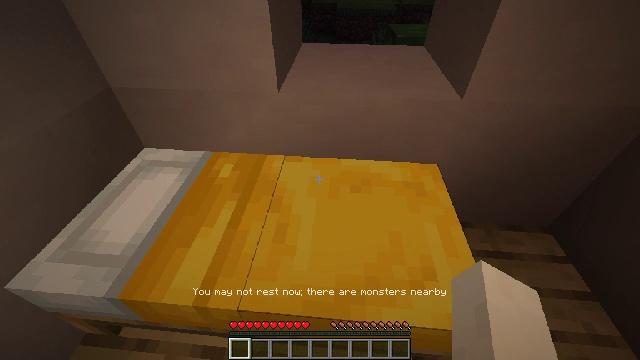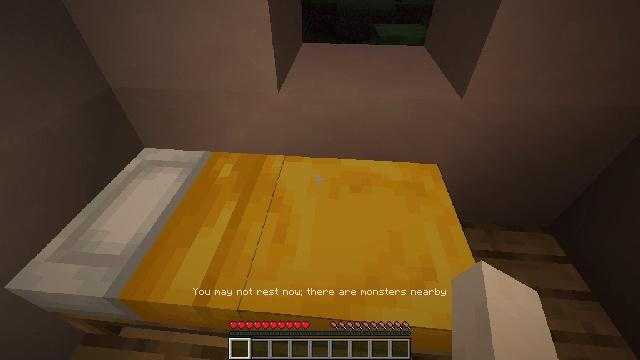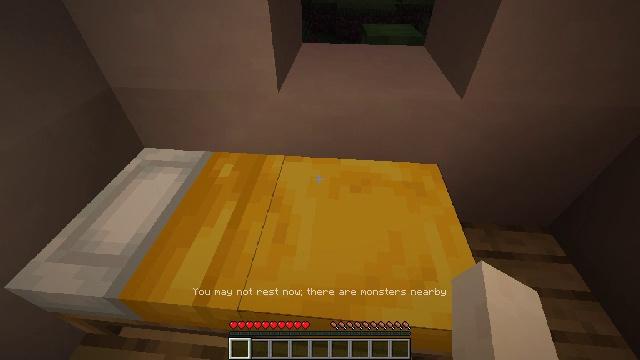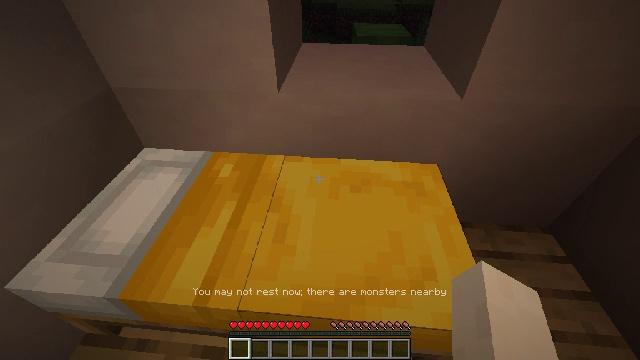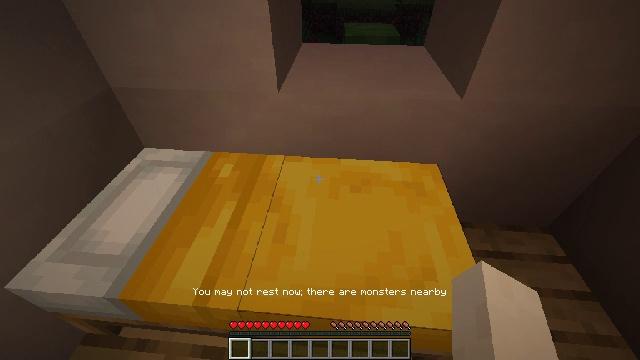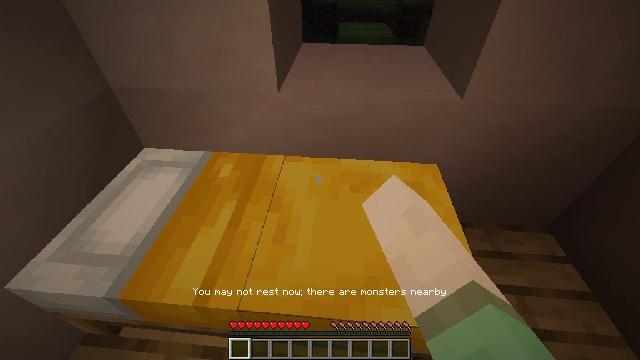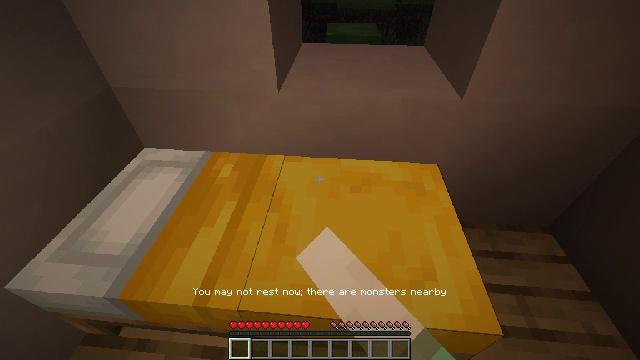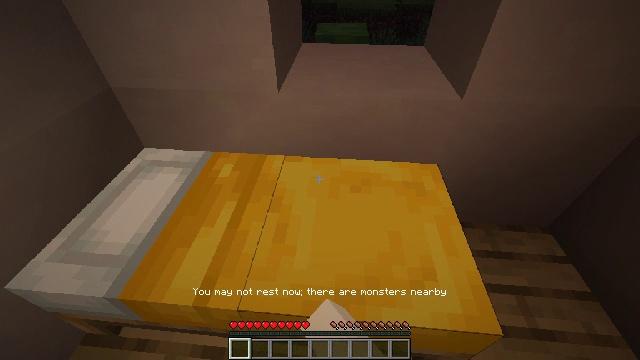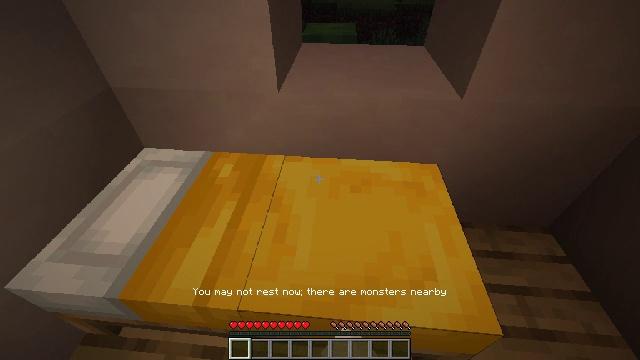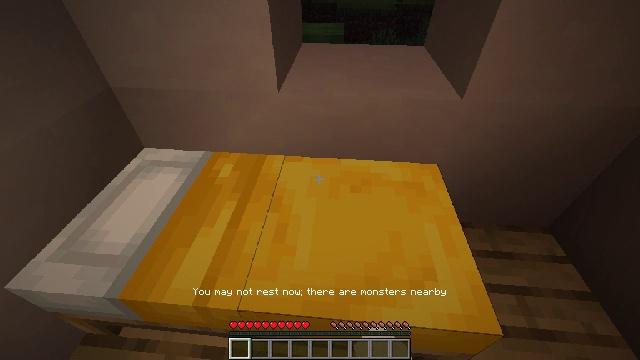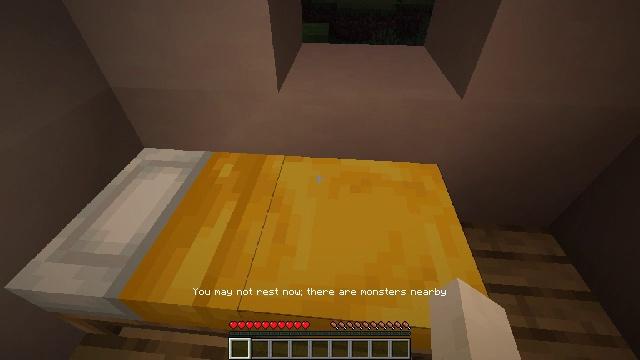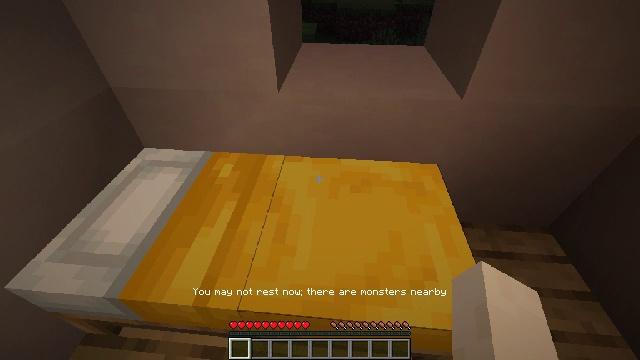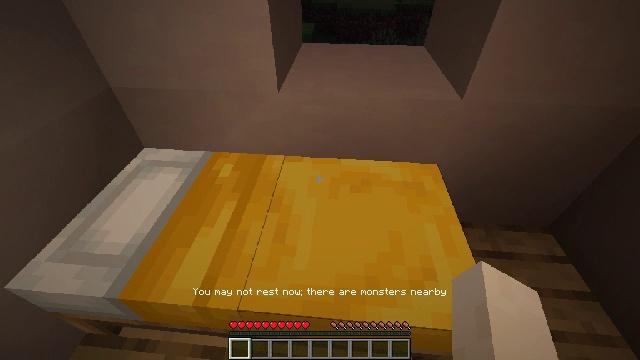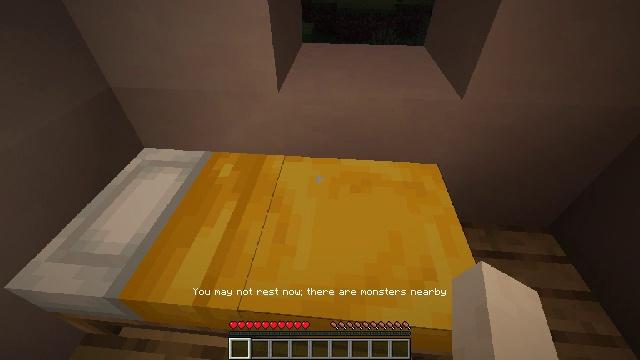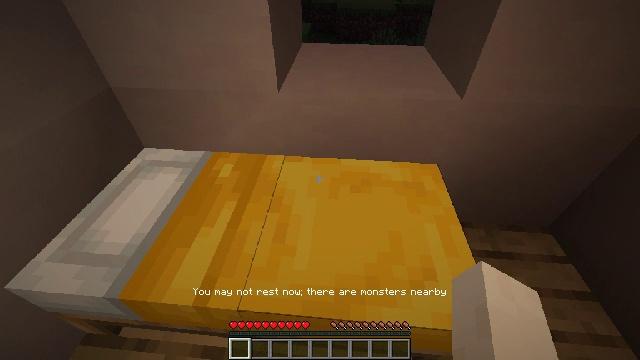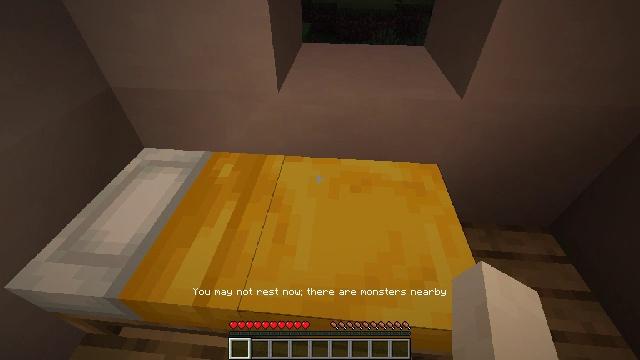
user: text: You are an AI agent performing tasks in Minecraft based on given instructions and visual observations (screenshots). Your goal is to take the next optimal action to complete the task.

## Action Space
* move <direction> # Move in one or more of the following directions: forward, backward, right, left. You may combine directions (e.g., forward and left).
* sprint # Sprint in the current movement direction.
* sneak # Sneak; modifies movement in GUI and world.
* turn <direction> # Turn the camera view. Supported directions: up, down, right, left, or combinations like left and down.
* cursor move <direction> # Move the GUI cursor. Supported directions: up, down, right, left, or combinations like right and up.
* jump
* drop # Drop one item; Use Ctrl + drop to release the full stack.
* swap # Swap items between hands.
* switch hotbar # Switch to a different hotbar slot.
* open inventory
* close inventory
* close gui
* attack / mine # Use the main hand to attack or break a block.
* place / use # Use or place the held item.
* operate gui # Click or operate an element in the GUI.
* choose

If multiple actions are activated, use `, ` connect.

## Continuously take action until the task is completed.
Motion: motion action
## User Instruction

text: Break the glass pane to collect it.
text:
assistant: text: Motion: use / place
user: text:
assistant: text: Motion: use / place
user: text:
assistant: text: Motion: no_op
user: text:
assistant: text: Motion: no_op
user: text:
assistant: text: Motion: use / place
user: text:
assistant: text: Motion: use / place
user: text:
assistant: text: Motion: use / place
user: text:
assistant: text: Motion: use / place
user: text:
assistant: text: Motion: no_op
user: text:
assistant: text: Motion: use / place
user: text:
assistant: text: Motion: use / place
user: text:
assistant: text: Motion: use / place
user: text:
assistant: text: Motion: no_op
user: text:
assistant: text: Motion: use / place
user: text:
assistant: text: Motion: use / place
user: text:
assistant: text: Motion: use / place
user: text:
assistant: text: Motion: no_op
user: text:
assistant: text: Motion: turn right and up
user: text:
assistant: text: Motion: turn up
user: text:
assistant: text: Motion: turn up
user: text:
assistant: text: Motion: turn up
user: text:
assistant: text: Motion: turn up
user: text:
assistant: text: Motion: no_op
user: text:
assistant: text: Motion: turn left
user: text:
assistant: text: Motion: turn left and down
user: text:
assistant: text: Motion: turn left and down
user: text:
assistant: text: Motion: turn left
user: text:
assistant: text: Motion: no_op
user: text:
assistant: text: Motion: no_op
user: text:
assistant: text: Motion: no_op